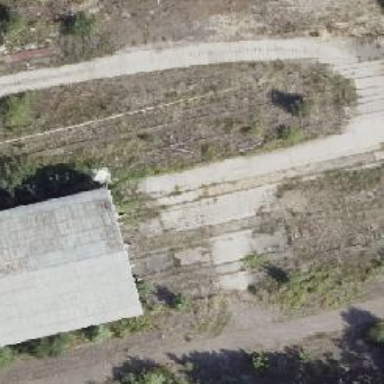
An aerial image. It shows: Abandoned railway yard.